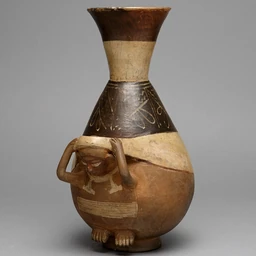
Title: Bottle in Form of a Figure Carrying a Burden with a Tumpline
Artist: Moche
Caption: bottle in form of a figure carrying a burden with a tumpline, earthenware, ceramic, moche, inorganic material, mochica v, mochica, early intermediate period, pre-columbian, americas, ceramics, vessel, art of the americas, arts of the americas, andean, andes, south american, a work made of ceramic and pigment, latin american, art institute of chicago